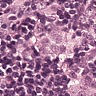
Metastatic tissue present: yes